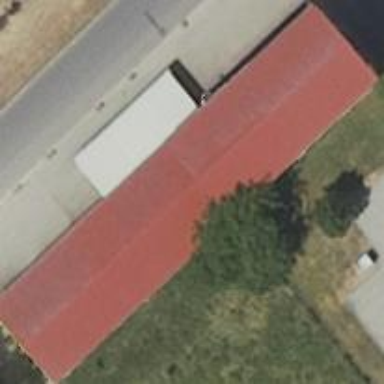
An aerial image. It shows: Commercial building.